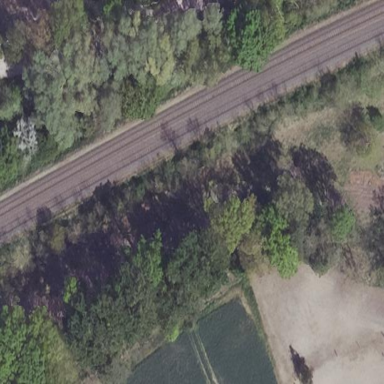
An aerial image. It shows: Railway area.